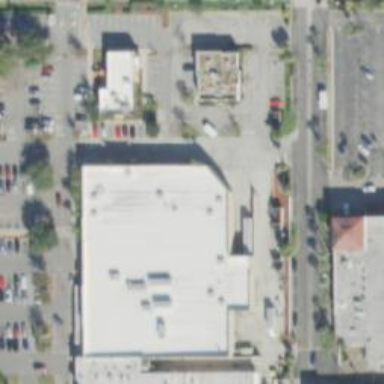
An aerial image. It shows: Building that houses supermarket.